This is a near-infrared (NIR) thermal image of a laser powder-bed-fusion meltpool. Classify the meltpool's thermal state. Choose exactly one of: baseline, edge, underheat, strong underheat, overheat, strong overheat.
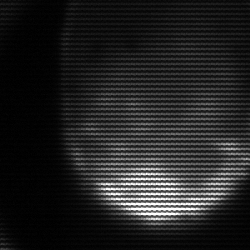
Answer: edge